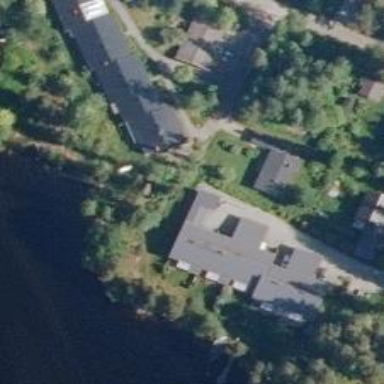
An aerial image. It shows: Terrace building.